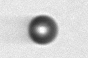
Label: bead